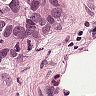
Metastatic tissue present: yes